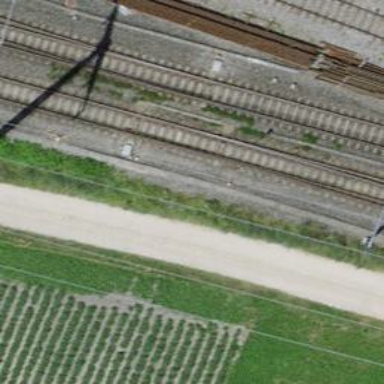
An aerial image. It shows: Railway switch.